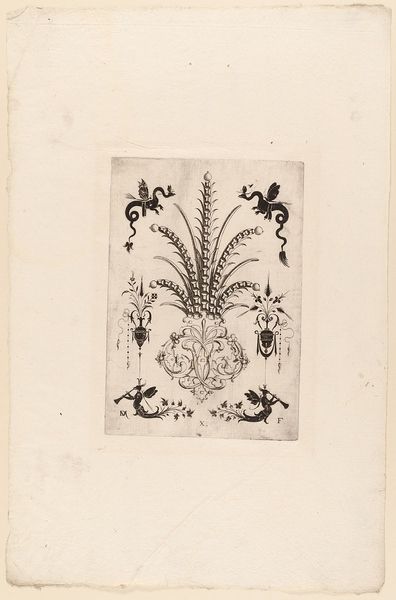
Titel: Eine Agraffe
Künstler: Daniel Mignot
Standort: Hamburg
Institution: Museum für Kunst und Gewerbe Hamburg
Schlagwörter: schmuck, skizze, ornament, brosche, renaissance, papier, studie, grafik, graphik, ornamente, fotografie, photographie, spange, schnalle, druck, druckgraphik, druckgrafik, stich, initiale, gestalten, kunstgewerbe, mischwesen, fabelwesen, posaune, kupferstich, kunsthandwerk, ungeheuer, drache, monster, groteske, fabeltier, fabeltiere, heraldik, goldschmiedearbeit, agraffe, gerippt, zwitterwesen, monstrum, juwelen, reproduktionen, industriedesign, druckerzeugnisse, schweifwerk, büttenpapier, ornamentstich, vorlageblätter, grosteke, siebdrucj